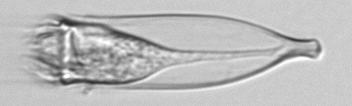
Label: Favella